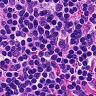
Metastatic tissue present: no